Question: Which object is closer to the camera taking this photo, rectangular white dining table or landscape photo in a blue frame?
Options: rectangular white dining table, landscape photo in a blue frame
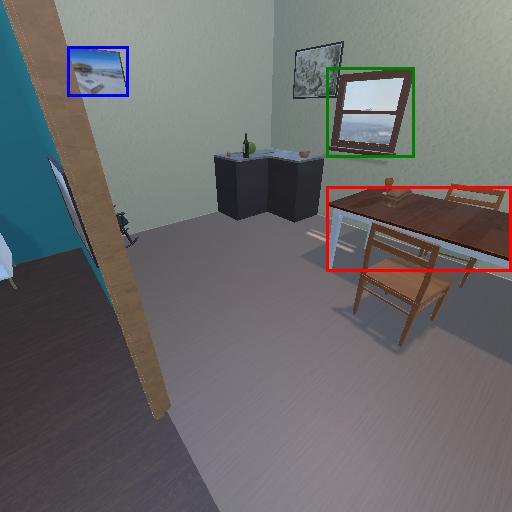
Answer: rectangular white dining table